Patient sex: M
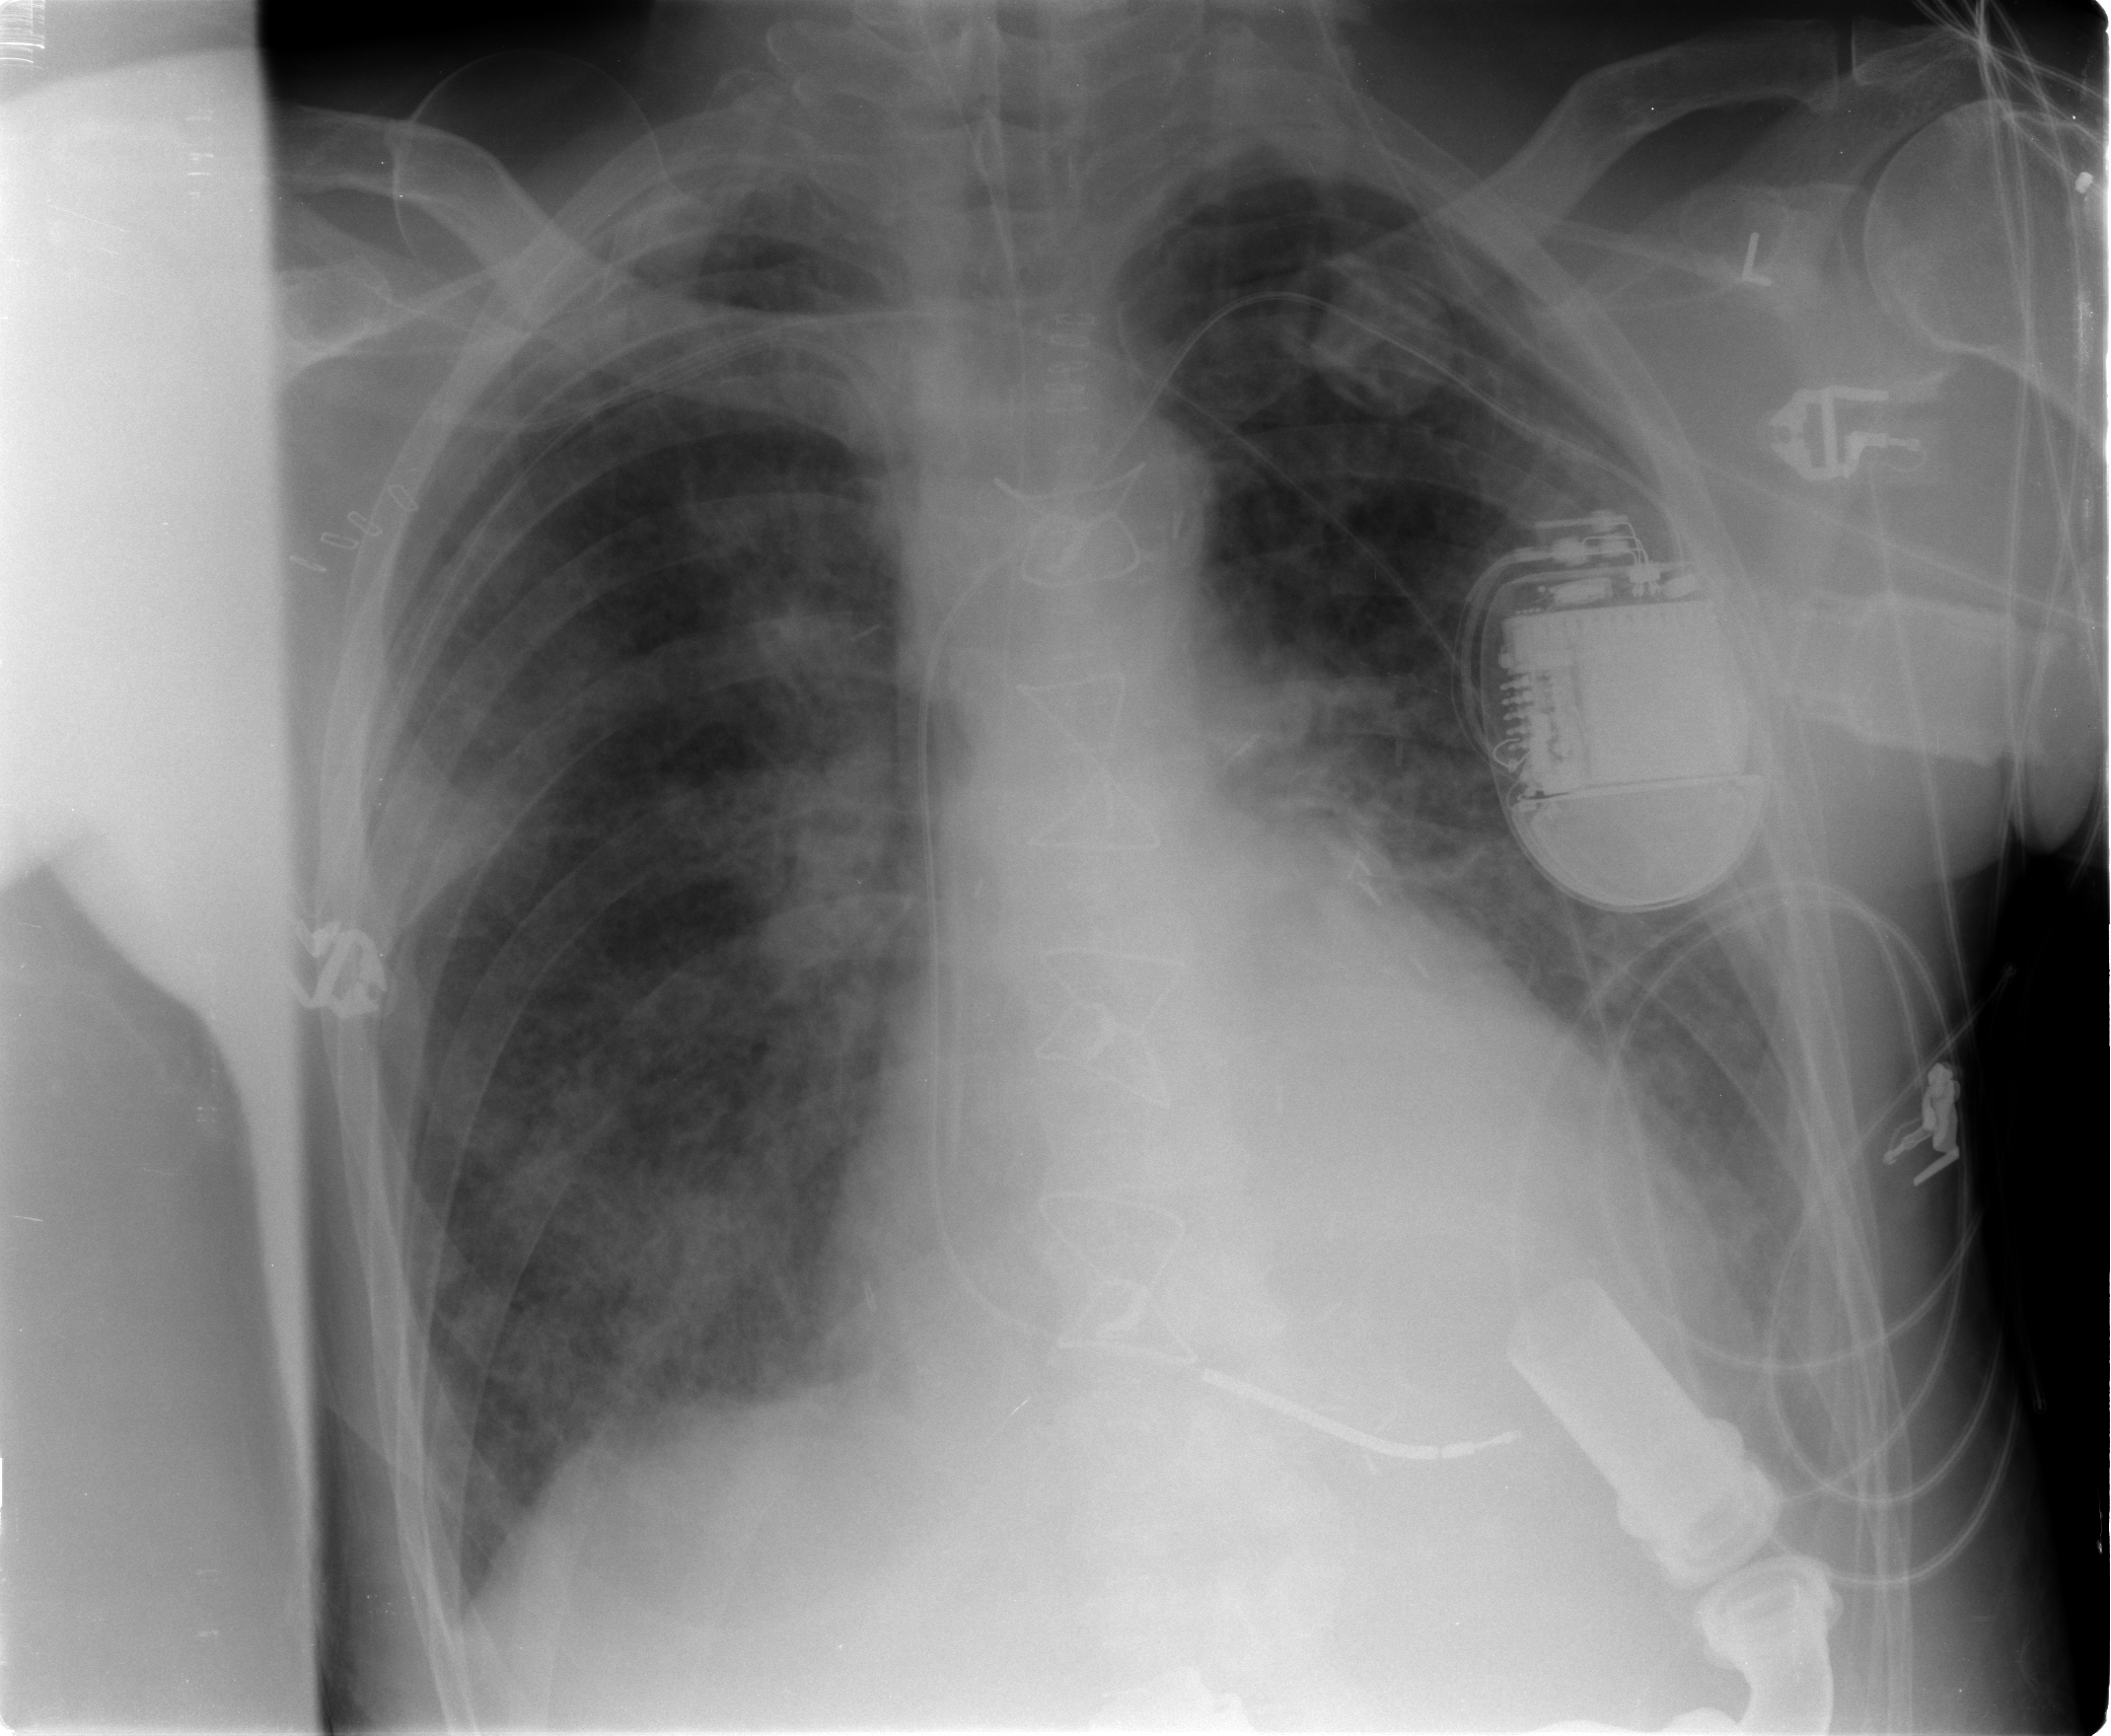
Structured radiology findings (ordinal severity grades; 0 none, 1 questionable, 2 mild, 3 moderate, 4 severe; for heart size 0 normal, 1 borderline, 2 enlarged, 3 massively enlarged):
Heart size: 2
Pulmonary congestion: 3
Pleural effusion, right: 1
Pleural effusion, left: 1
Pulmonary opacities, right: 3
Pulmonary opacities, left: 3
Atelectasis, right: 3
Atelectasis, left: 3